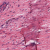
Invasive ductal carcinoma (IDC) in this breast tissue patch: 0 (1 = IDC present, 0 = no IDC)